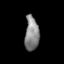
Tissue: lung
Cell type: Epithelial cells
Senescence score: 0.1899
Nuclear area (px): 471
Mean DAPI intensity: 135.134